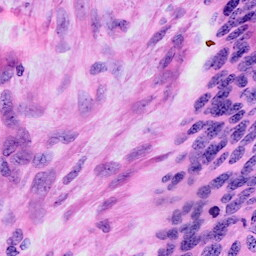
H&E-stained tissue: Cervix